Aerial crown-view tile of a tropical tree (Barro Colorado Island, Panama), acquired 20241014:
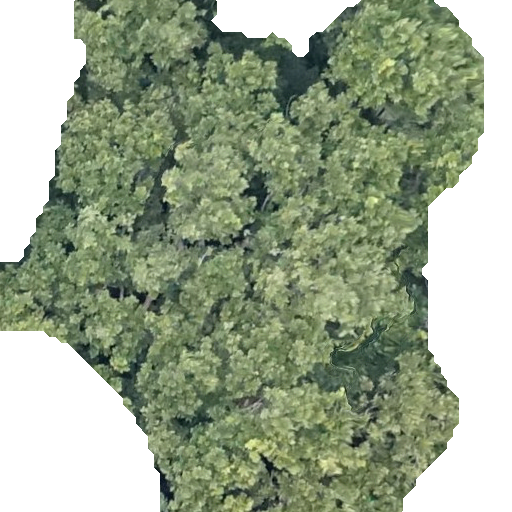
Species: Anacardium excelsum
GBIF accepted scientific name: Anacardium excelsum
Crown area: 310.468 m²